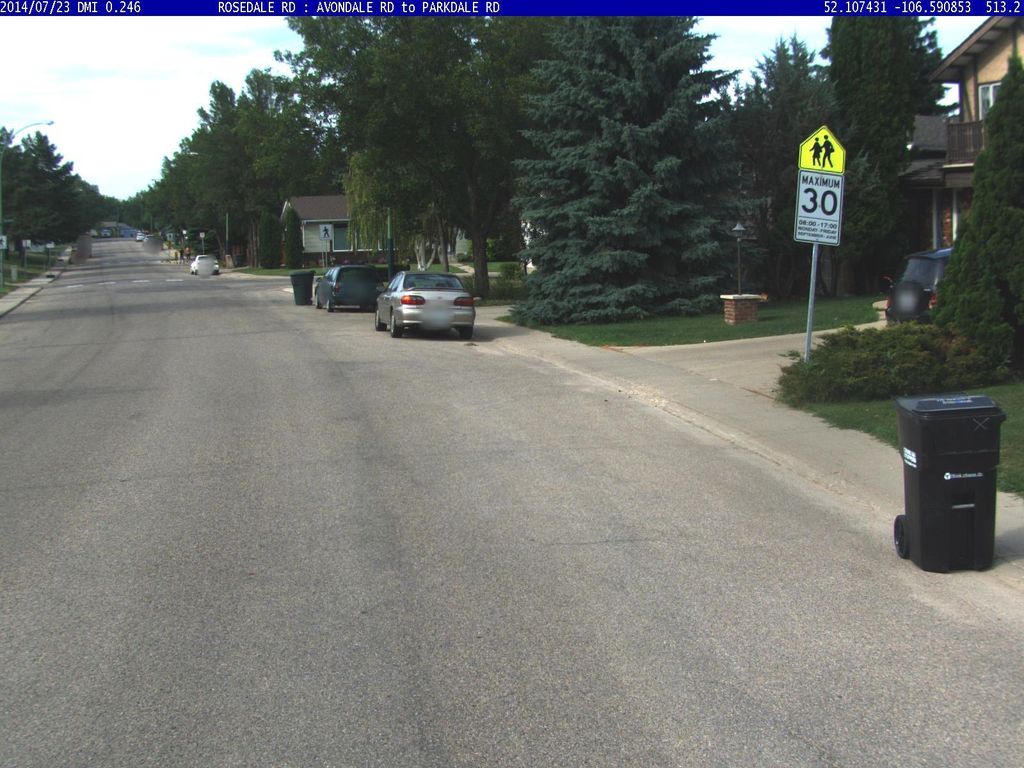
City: saskatoon